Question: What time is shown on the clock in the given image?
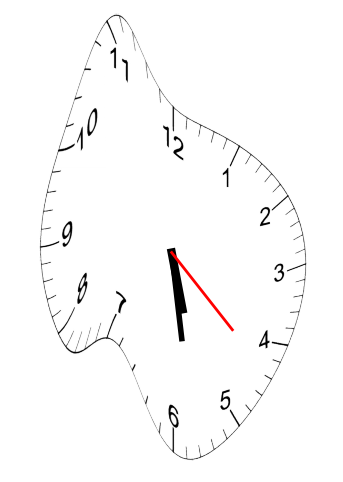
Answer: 05:28:22